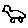
Label: bird